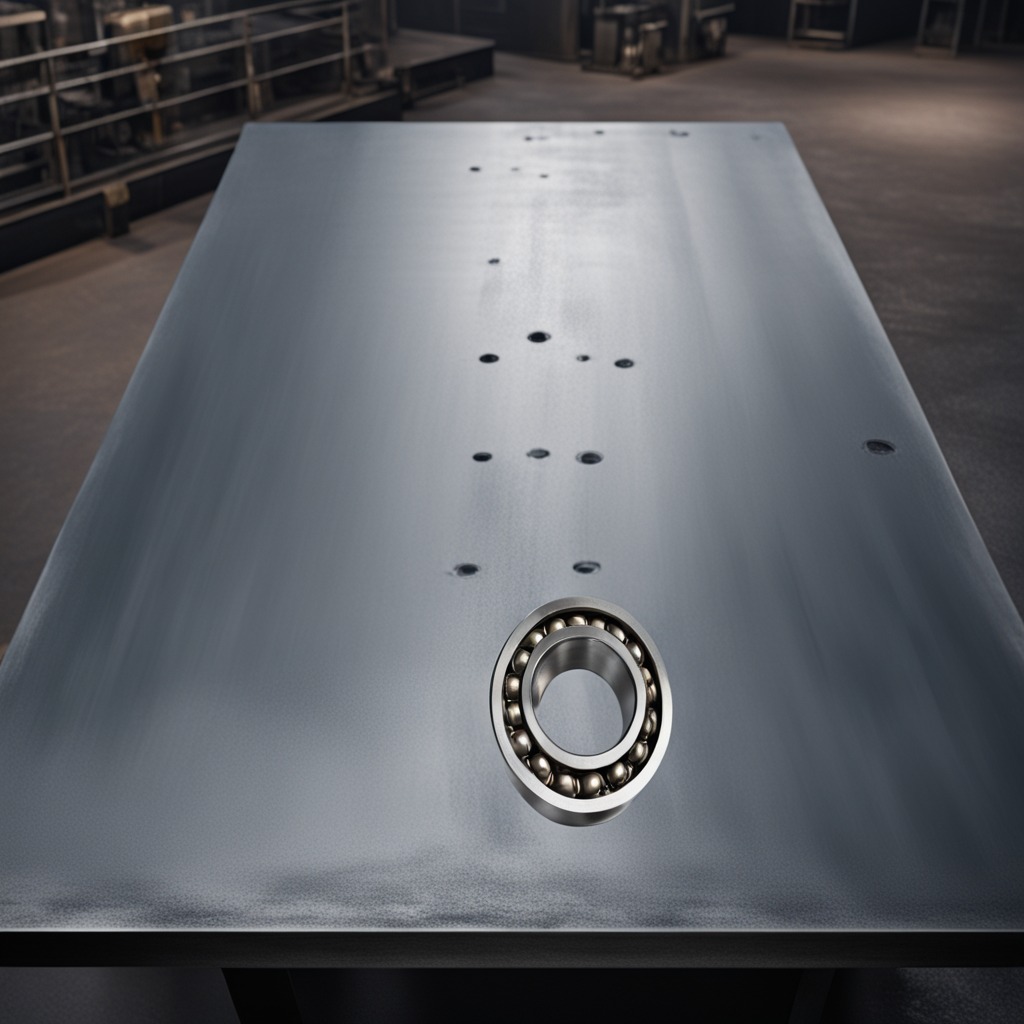
A metal ball bearing lies on the cold steel table in a mining workshop.